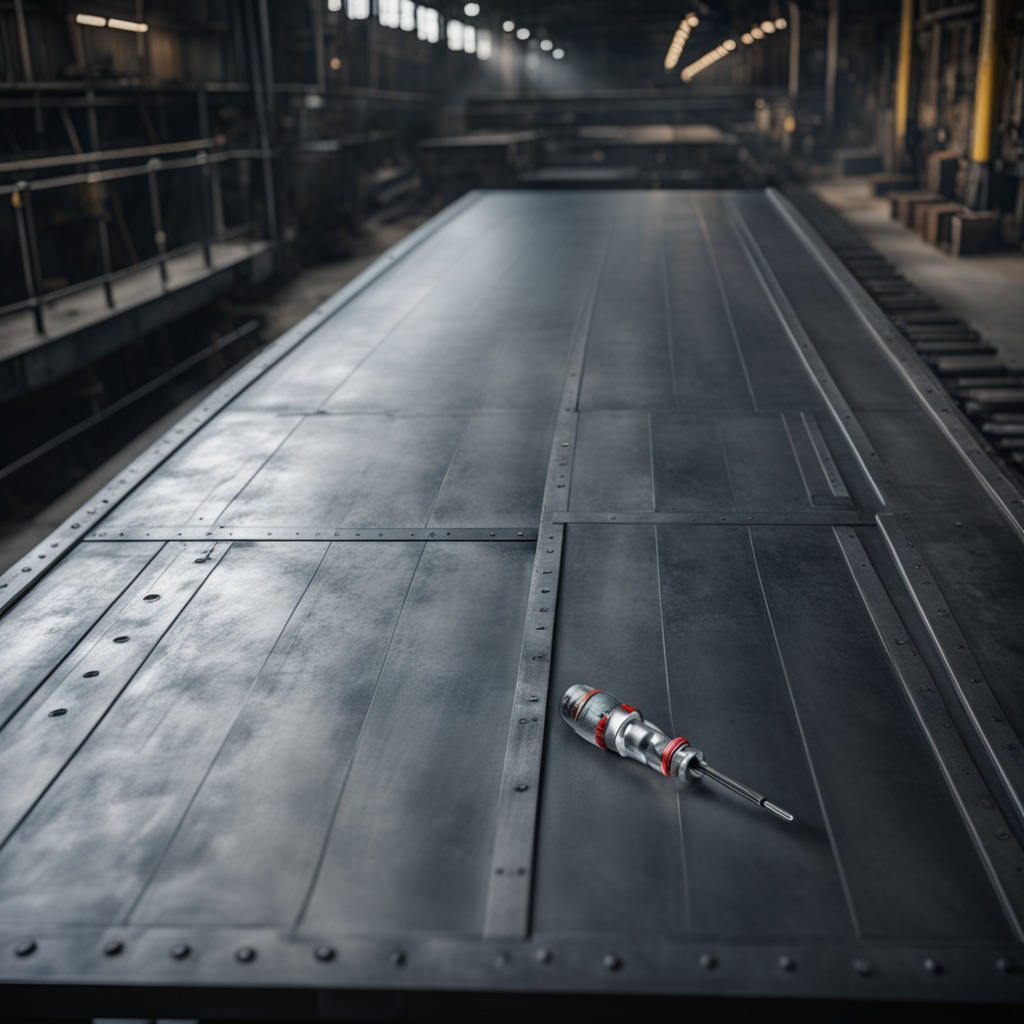
A screwdriver is lying on a cold steel table in a mining workshop.